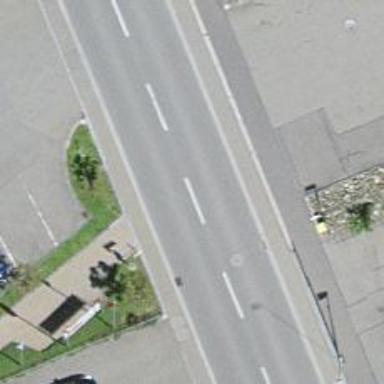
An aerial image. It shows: Bus stop with stop position for public transport.